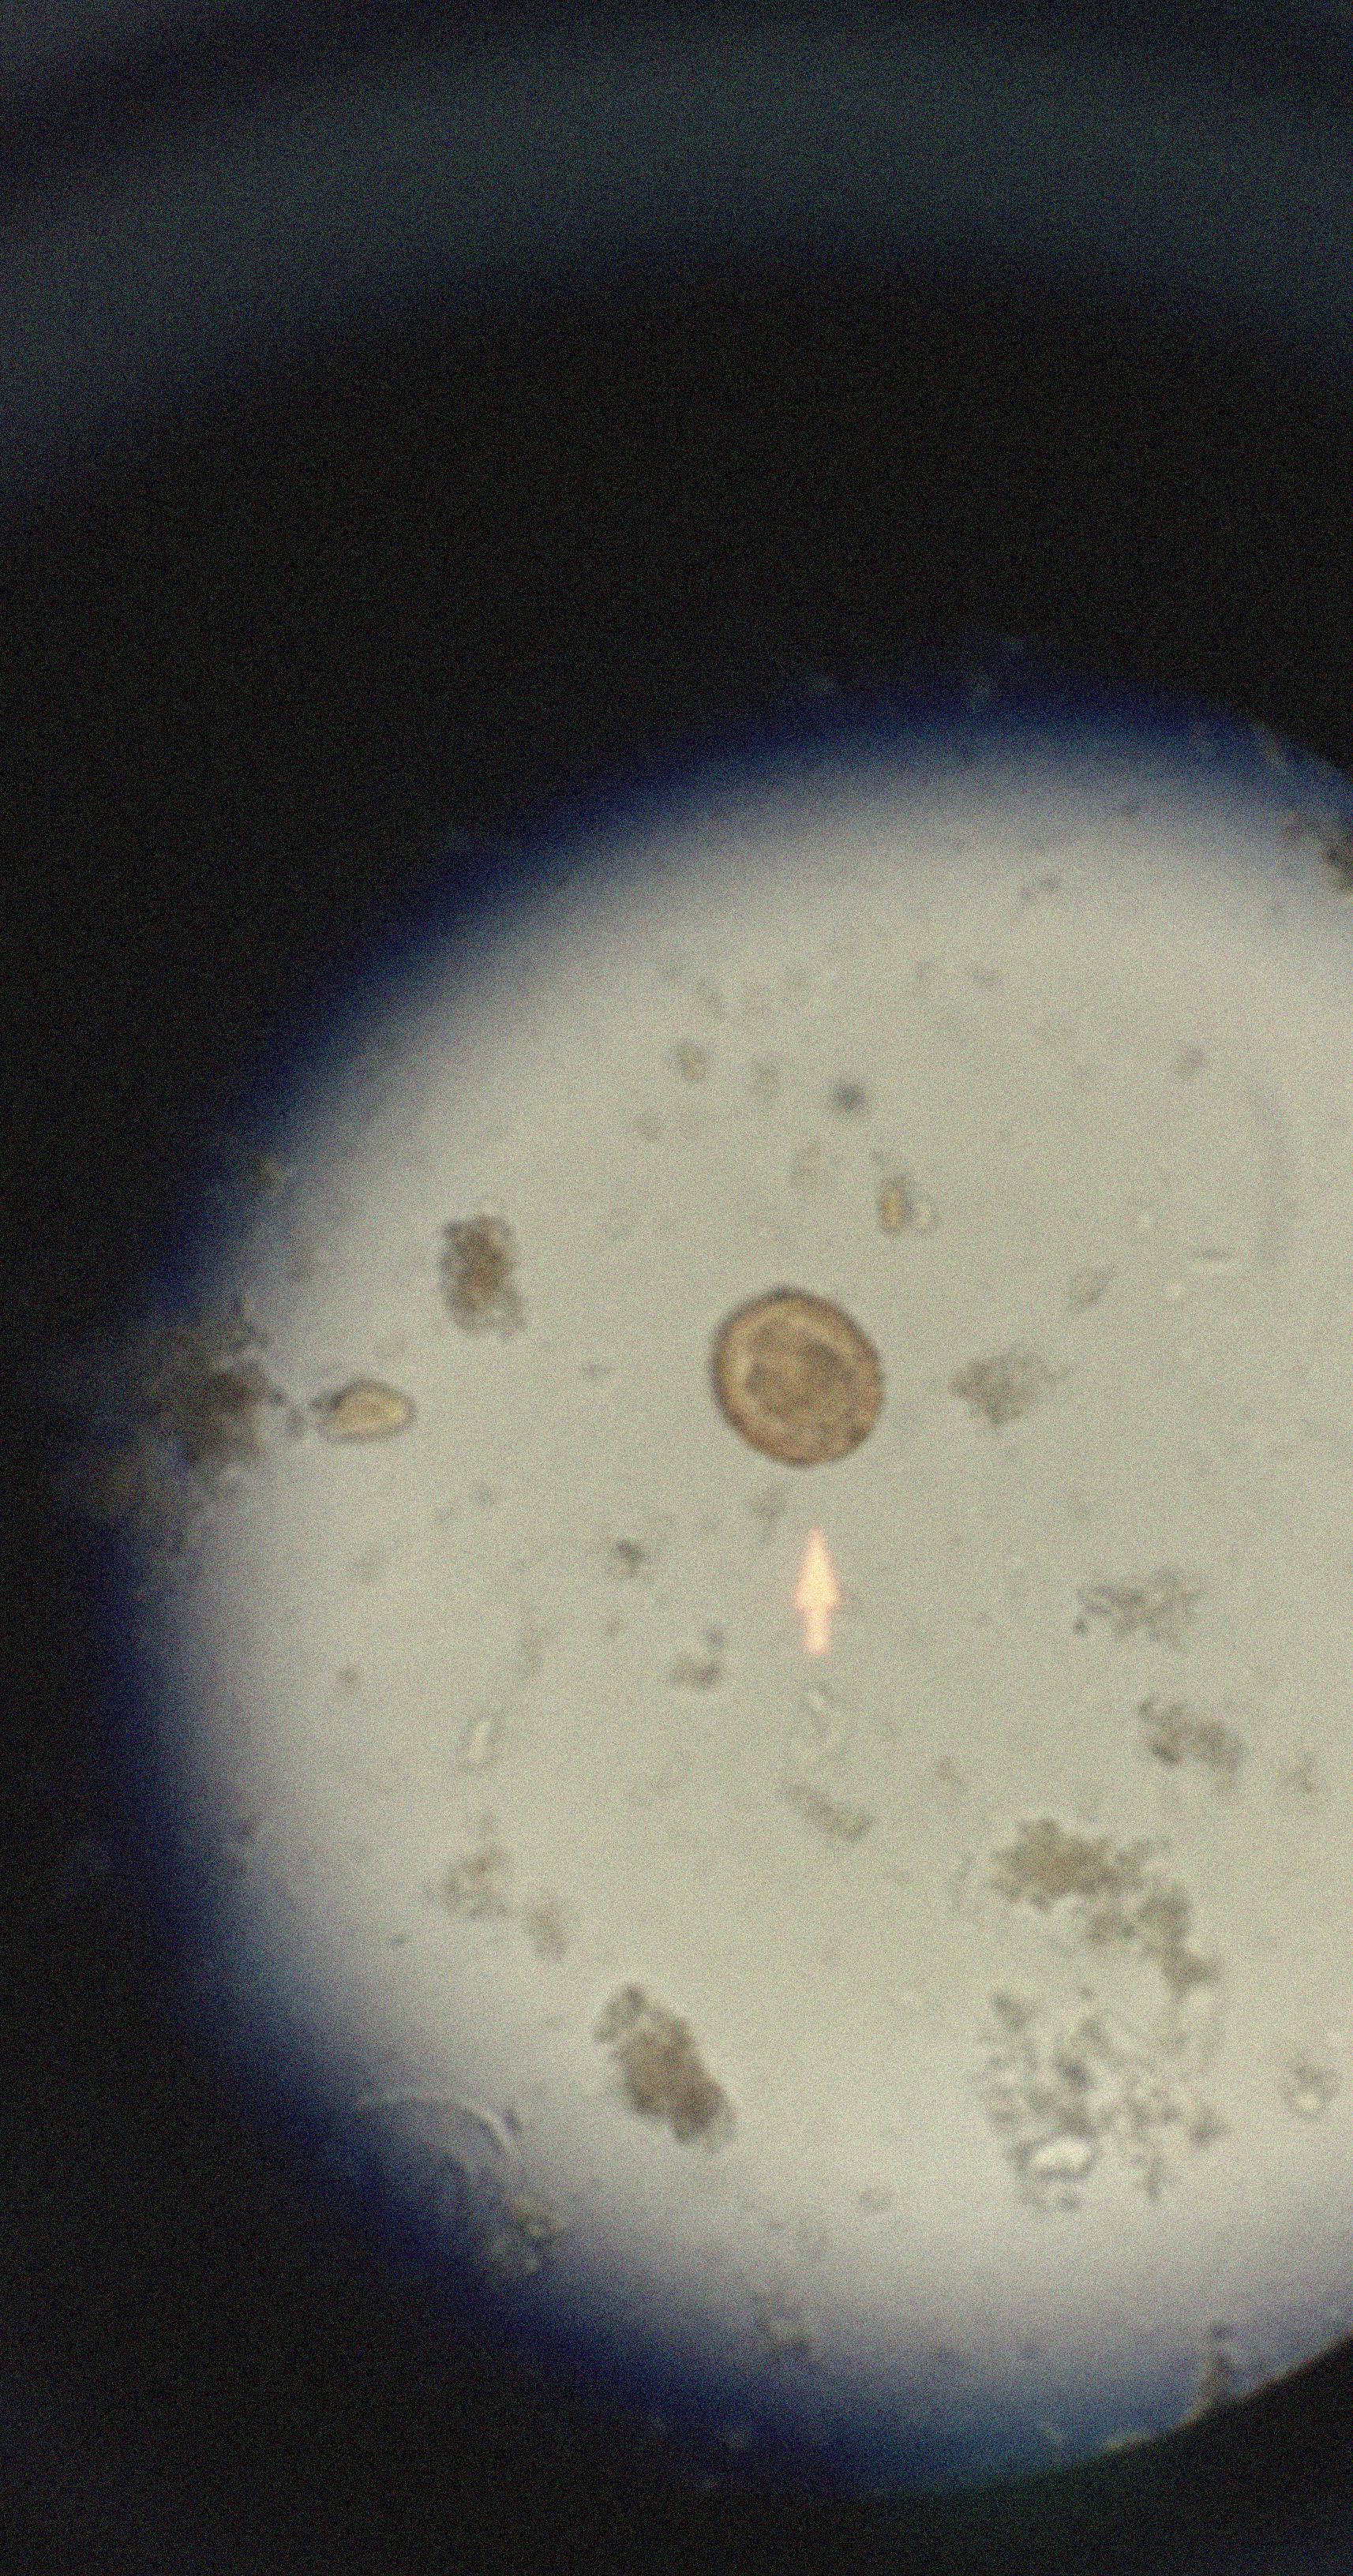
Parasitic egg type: Ascaris lumbricoides